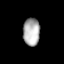
Tissue: lung
Cell type: Epithelial cells
Senescence score: 0.2088
Nuclear area (px): 458
Mean DAPI intensity: 173.203